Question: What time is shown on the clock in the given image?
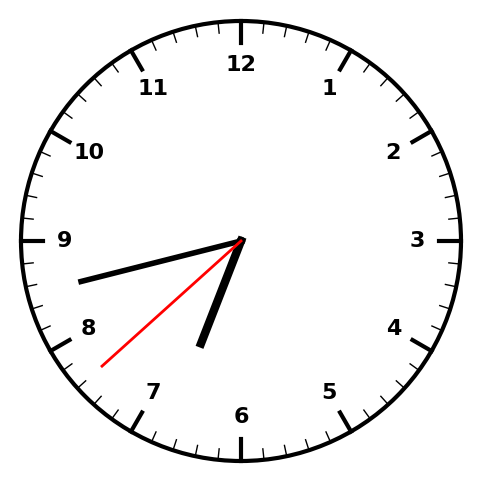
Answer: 06:42:38